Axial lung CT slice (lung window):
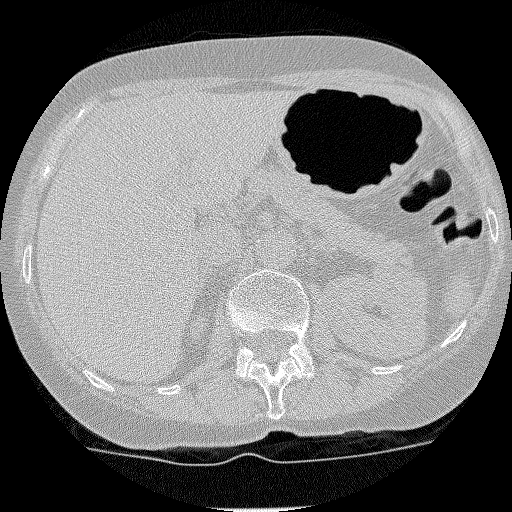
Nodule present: no